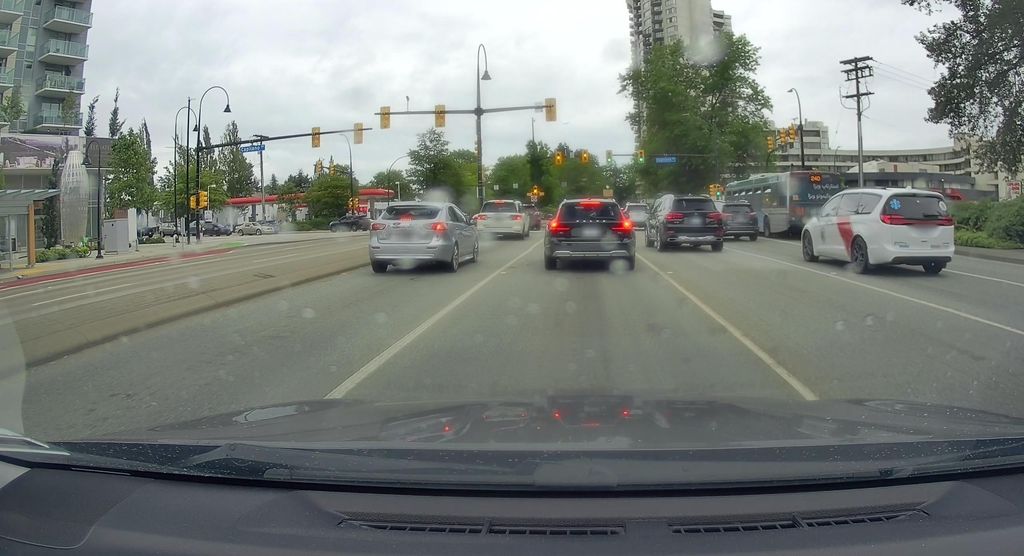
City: vancouver